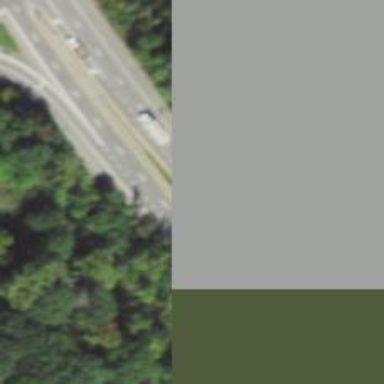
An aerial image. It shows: Asphalt trunk highway classified as expressway.